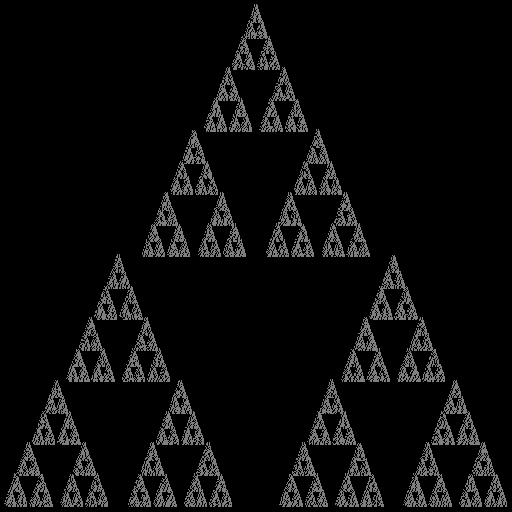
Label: sierpinski_gasket